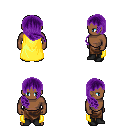
a pixel art fantasy rpg character, male body template, human, dark skin, yellow cape, robe skirt, purple right-swept hairstyle, black shoes, four views (front, back, left, right), 2x2 character sprite sheet, small pixel art, hard edges, no anti-aliasing